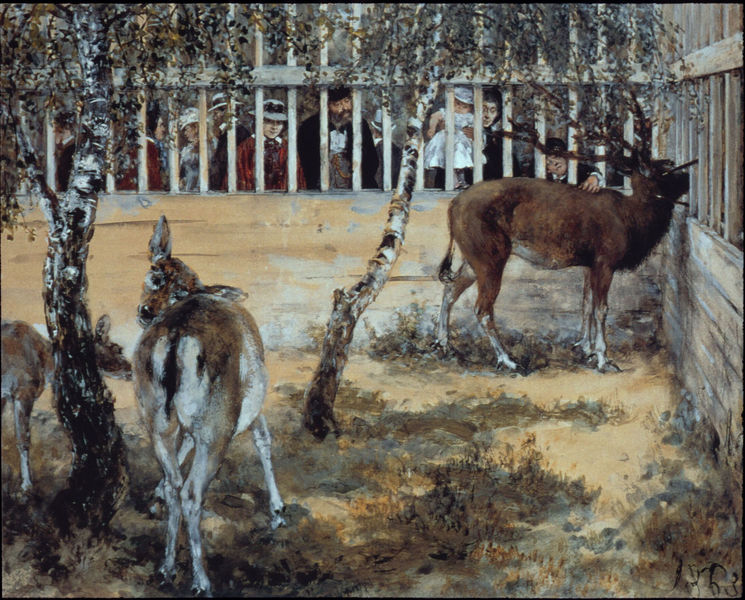
Titel: Dammwild im Gehege
Künstler: Adolph Menzel
Standort: Berlin
Institution: Kupferstichkabinett
Schlagwörter: baum, blätter, gemälde, hand, mann, schatten, weiß, bäume, frauen, gelb, grün, impressionismus, menschen, ocker, sand, braun, frankreich, frau, holz, hut, hüte, kleid, licht, männer, paris, pastell, profil, renoir, schwarz, gras, park, tier, tiere, wiese, zaun, leute, gesichter, schauen, öl, birke, birken, gatter, gitter, sonne, futter, familie, kind, mutter, vater, kontrast, kinder, garten, hufe, hintern, rückenansicht, sommer, beobachten, studie, zuschauer, nachmittag, herde, kuh, zäune, ausflug, besucher, romantik, wild, frack, impressionisten, spaziergang, idyll, popo, füttern, fütterung, auguste, gefangen, tierpark, zoo, schaulustige, betrachten, sonntag, streicheln, ausstellung, gitterstäbe, stäbe, hirsch, hirsche, kitz, reh, rehe, rehkitz, lichtspiel, schau, taschen, käfig, geweih, bock, ziege, graus, show, farbenspiel, lichtz, tiergarten, zurschaustellung, linde, grüm, beobachtung, beaobachtung, beobachung, bildparallel, braunn, dammwild, gehege, hirschgarten, hutschleife, menzel, adolph, rehhintern, sonntagskleidung, streichelzoo, zoobesuch, gaslicht, hirschkuh, frau mann, eingesperrt, ree, 1890, carl larsson